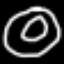
Label: donut